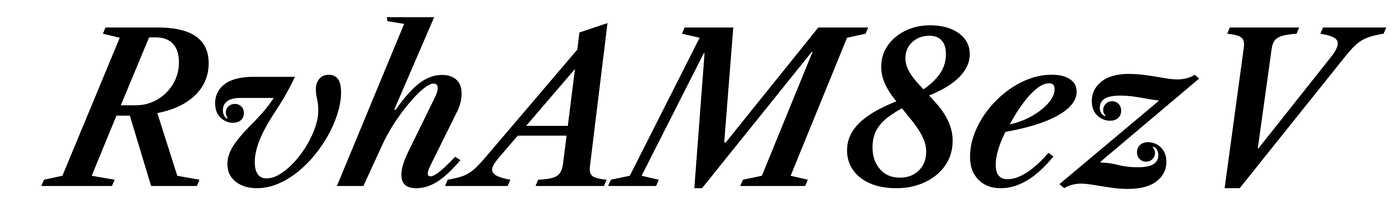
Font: LibreCaslonText-Italic_SemiBold_Italic